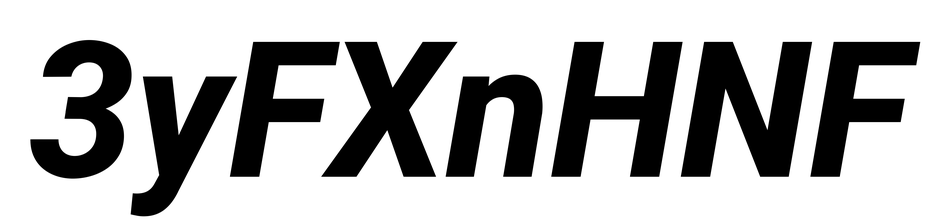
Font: Roboto-Italic_ExtraBold_Italic